Question: I am trying to make an app for my android phone for which I am using kivy. In the .kv file I am making a round cornered square using canvas and I want to display some text on it, for which I am using label. The output terminal doesn't throw any error but for some reason the Label is not showing up.
I am adding code of my .py and .kv file below.
My .py file (named : test.py):
'''
import kivy
from kivy.app import App
from kivy.uix.relativelayout import RelativeLayout
from kivy.uix.button import Button
from kivy.uix.label import Label
from kivy.config import Config
kivy.require('1.11.1')
Config.set('graphics', 'resizable', True)
class ImageCompressor(App):
def build(self):
# --------------------------------- Main Window -------------------------------------- #
r1 = RelativeLayout()
# a = Label(text = "Sample text")
# r1.add_widget(a)
return r1
# ------------------------------- Main Window ends ----------------------------------- #
if __name__ == "__main__":
app = ImageCompressor()
app.run()
'''
My .kv file (named : ImageCompressor.kv) :
'''
<Bubble>
canvas:
Color:
rgb:0,1,1
RoundedRectangle:
pos:self.pos
size:self.size
radius:10,10,10,10
</Bubble>
<RelativeLayout>
Bubble:
size_hint:None,None
size:200,200
pos:200,50
Label:
text:'Lower Bubble'
Bubble:
size_hint:None,None
size:200,200
pos:200,350
Label:
text:'Upper Bubble'
</RelativeLayout>
'''
For some reason those two labels with text 'Upper Bubble' and 'Lower Label' doesn't show up. I am adding image of the output also.

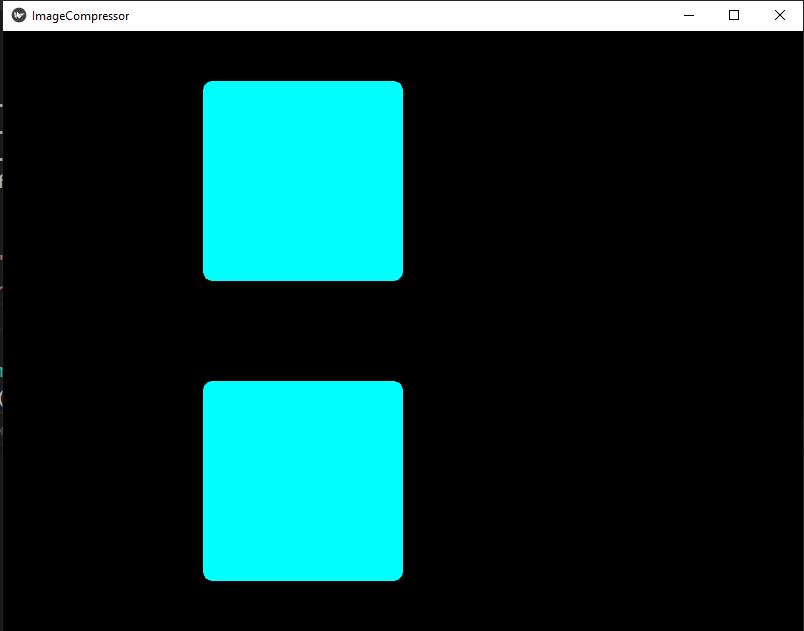
Answer: You have to use 'canvas.before' to draw background before other widgets.
'''
<Bubble>
canvas.before:
Color:
rgb:0,1,1
RoundedRectangle:
pos:self.pos
size:self.size
radius:10,10,10,10
</Bubble>
'''
<URL>
---
on Linux I had to use lower case name 'imagecompressor.kv' to load it automatically